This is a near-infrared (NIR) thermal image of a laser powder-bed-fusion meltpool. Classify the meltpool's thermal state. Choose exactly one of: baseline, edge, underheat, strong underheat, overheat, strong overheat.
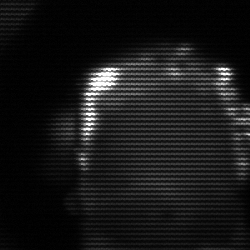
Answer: baseline